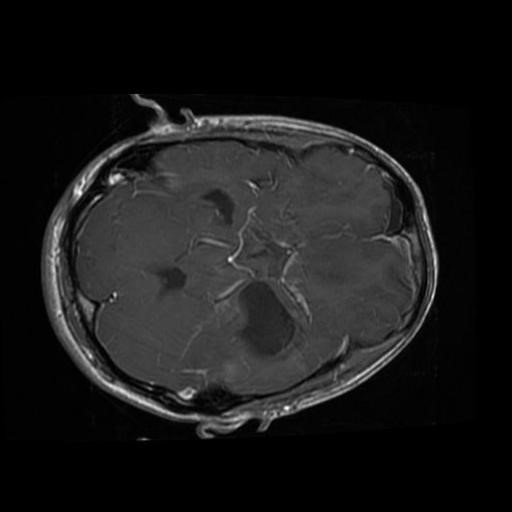
Label: brain_glioma